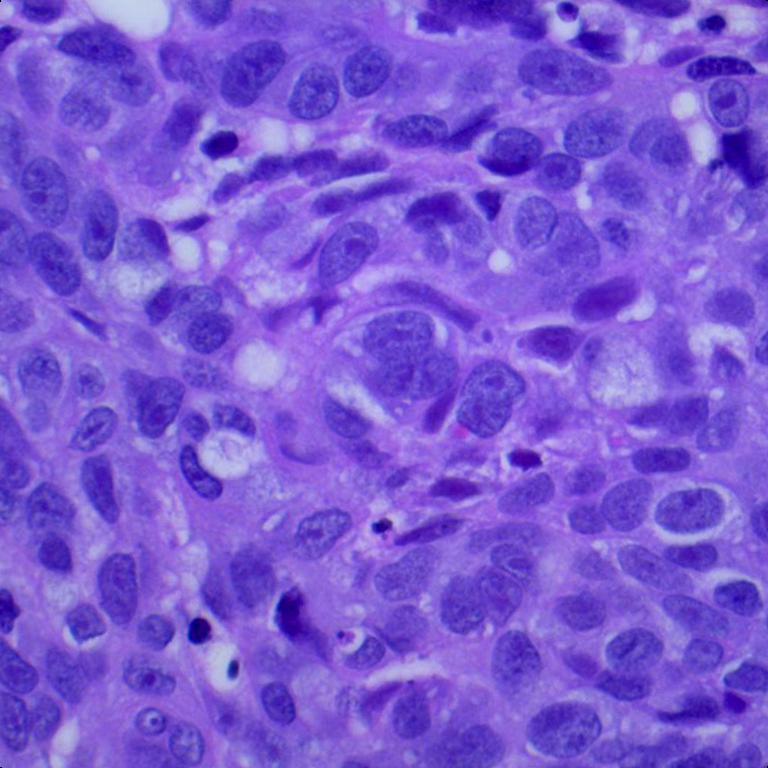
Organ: lung
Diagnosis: squamous carcinomas